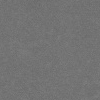
Atmospheric dust classification: dusty